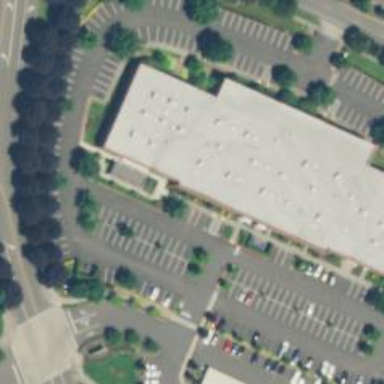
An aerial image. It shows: Parking area.